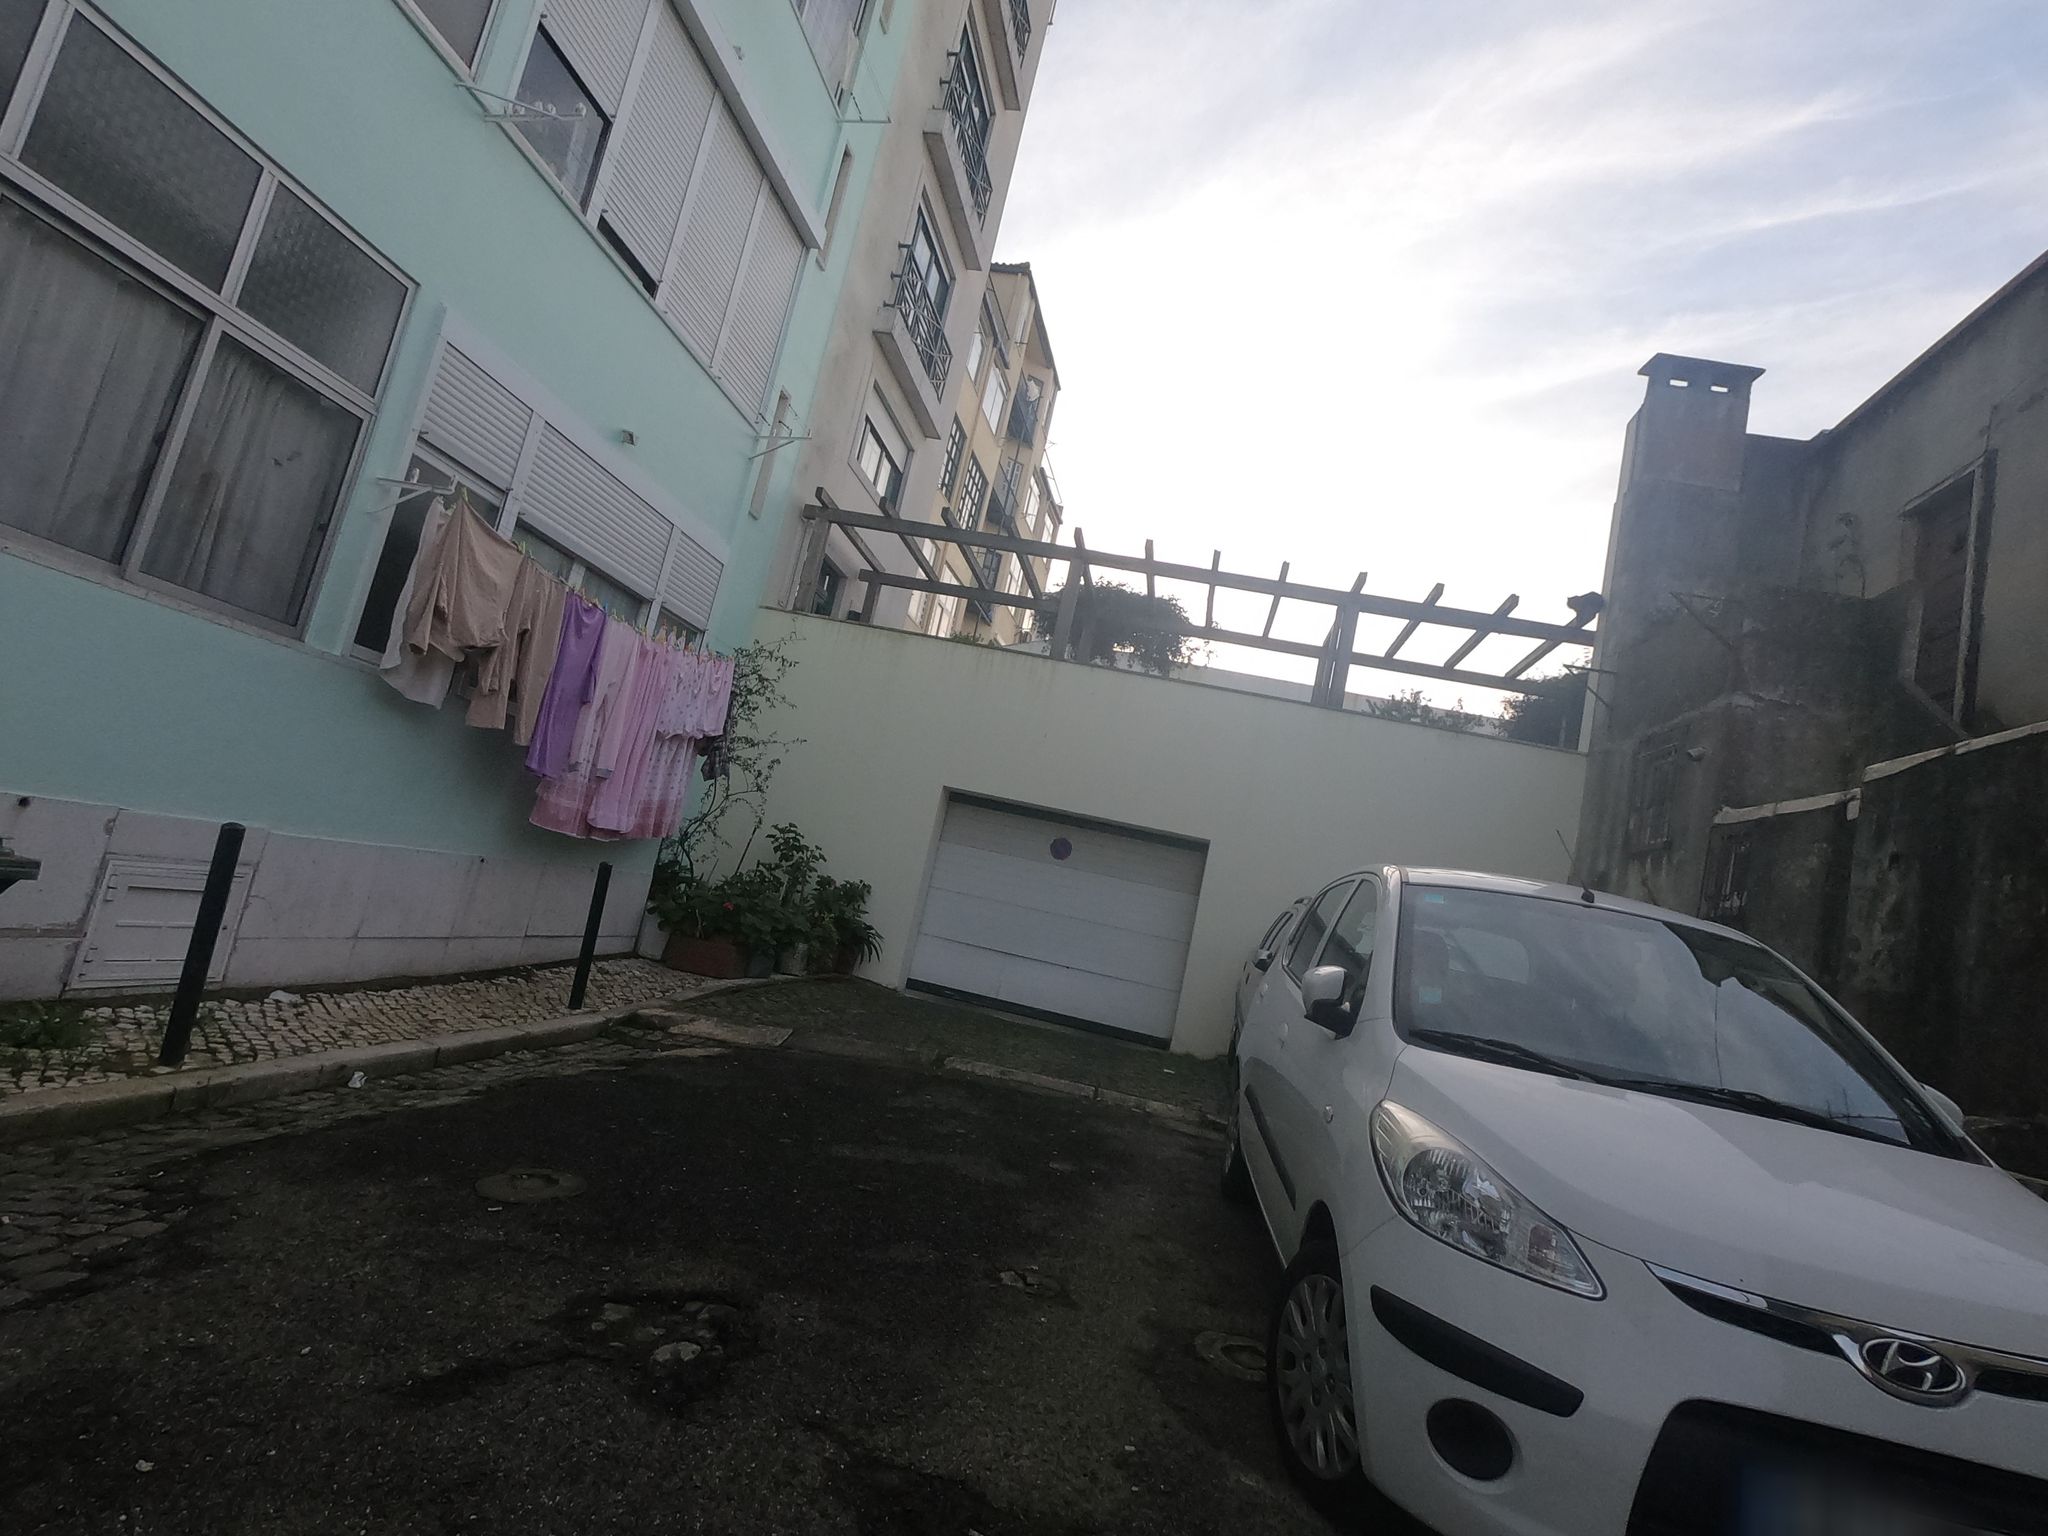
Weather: clear
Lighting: day
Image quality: good
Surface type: walking surface
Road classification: footway, steps, residential
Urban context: urban centre
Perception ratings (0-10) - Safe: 3.75, Lively: 2.58, Beautiful: 0.46, Boring: 6.09, Depressing: 5.17, Wealthy: 1.65